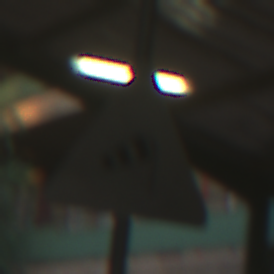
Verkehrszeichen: SeitenwindVonRechts
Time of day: MorningAfternoon
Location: Roofed (Special)
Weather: NotSpecified
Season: NotSpecified
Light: Artificial